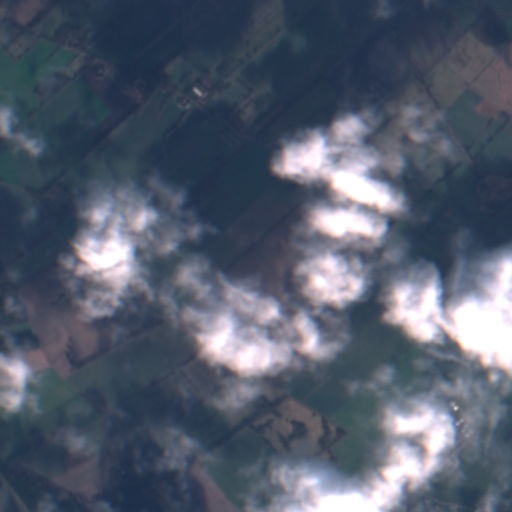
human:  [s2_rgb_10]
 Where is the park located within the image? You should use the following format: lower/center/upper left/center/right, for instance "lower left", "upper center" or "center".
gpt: The park is located in the upper center of the image.
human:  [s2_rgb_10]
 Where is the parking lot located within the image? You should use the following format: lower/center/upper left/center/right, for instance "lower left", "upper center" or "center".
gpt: The parking lot is located in the upper center of the image.
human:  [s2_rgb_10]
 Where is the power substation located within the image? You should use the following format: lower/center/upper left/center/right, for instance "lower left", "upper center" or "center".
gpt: The power substation is located in the upper left of the image.
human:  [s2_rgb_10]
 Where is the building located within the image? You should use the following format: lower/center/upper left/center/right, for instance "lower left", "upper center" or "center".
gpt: There is no building in the image.